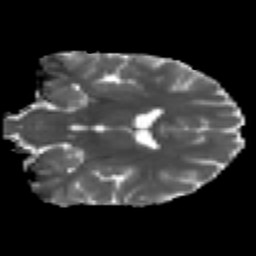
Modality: MD
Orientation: coronal
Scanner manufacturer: ge
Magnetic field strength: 3 T
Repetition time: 7.98 s
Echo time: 0.0701 s